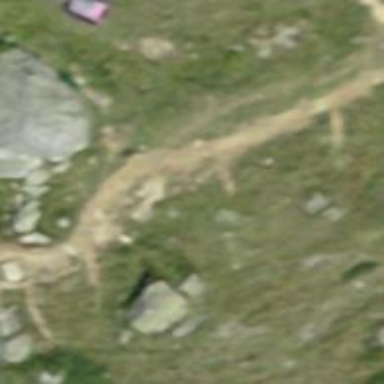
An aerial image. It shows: Rocky path.